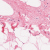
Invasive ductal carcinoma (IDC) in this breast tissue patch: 0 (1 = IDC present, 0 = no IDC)